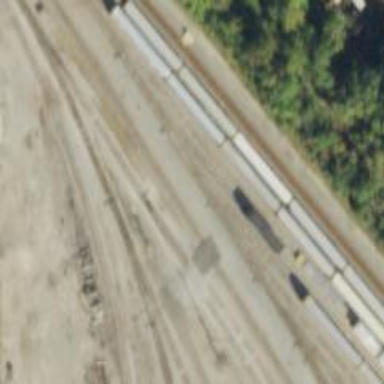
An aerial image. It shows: Railway yard used for servicing trains.